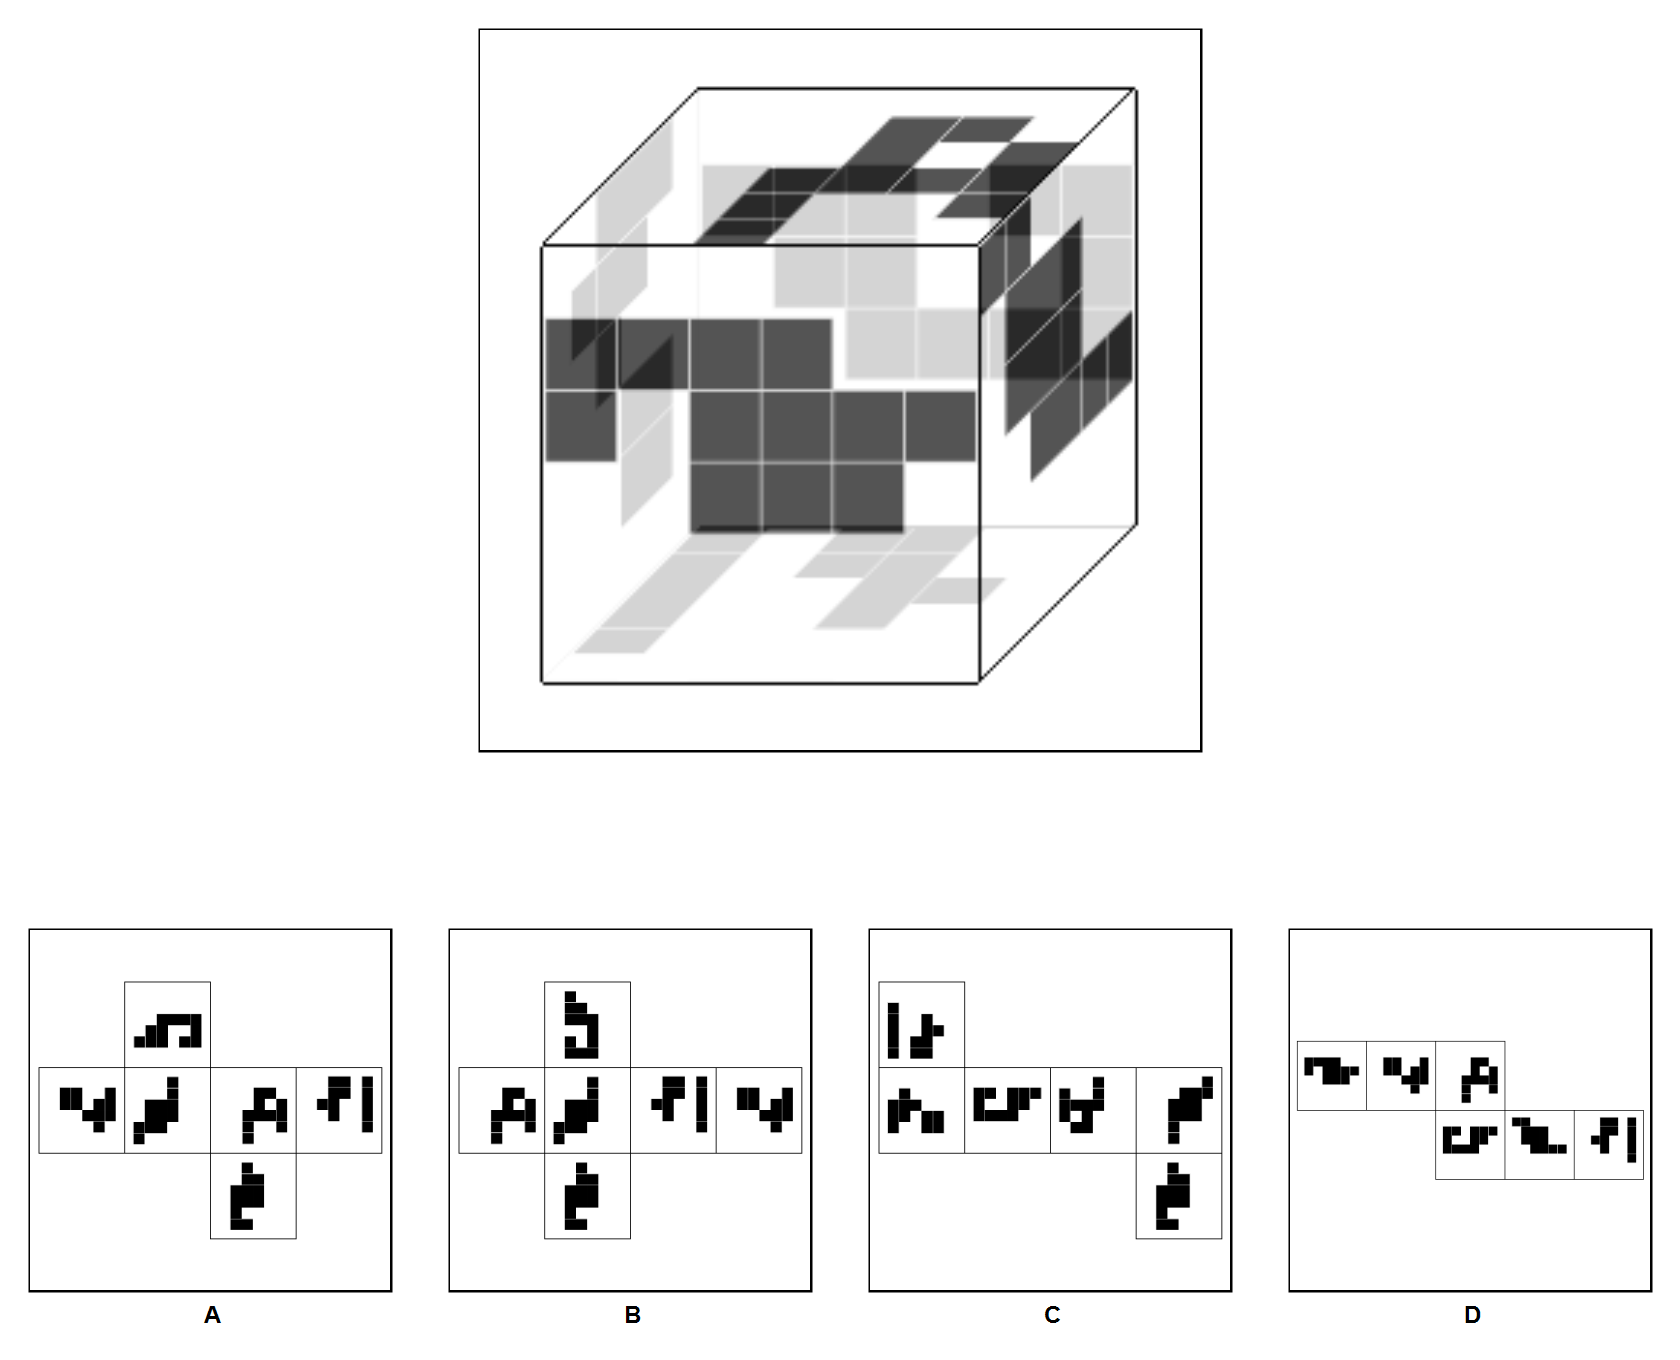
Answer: B